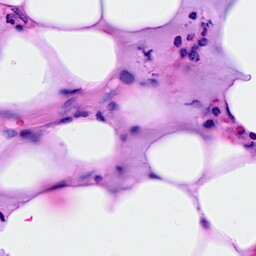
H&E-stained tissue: Breast